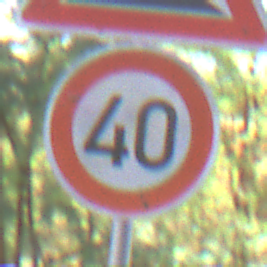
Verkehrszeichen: Geschwindigkeit40
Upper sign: Gefaelle10
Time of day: Midday
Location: Roofed (Underpass)
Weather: Clear
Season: NotSpecified
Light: Natural